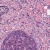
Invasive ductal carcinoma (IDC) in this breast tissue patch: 0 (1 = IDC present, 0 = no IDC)